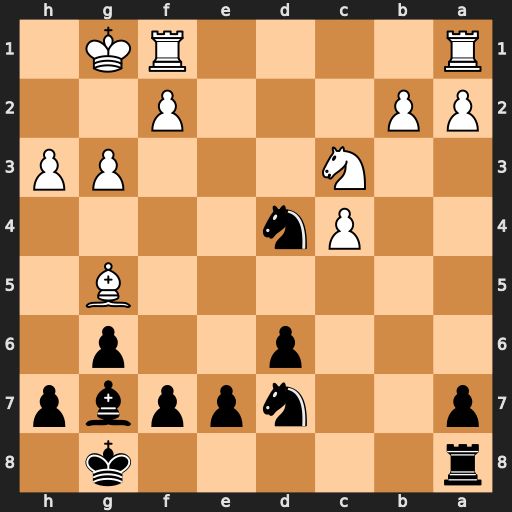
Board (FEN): r5k1/p2nppbp/3p2p1/6B1/2Pn4/2N3PP/PP3P2/R4RK1
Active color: b
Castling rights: -
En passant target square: -
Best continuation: Nf3+ Kg2 Nxg5